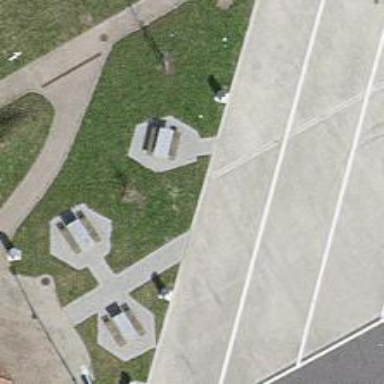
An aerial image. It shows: Picnic table located in leisure land area.